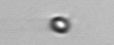
Label: nanoplankton_mix